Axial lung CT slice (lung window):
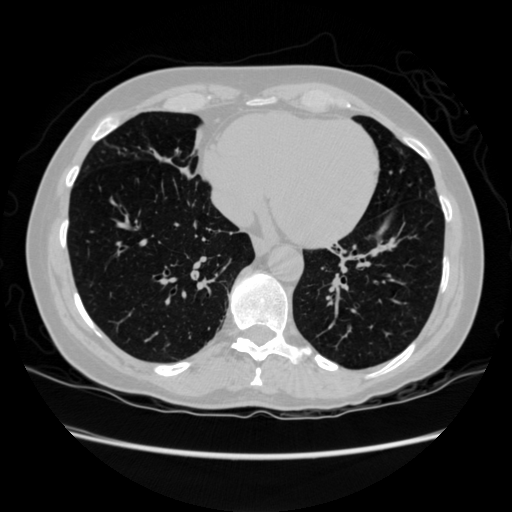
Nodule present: no